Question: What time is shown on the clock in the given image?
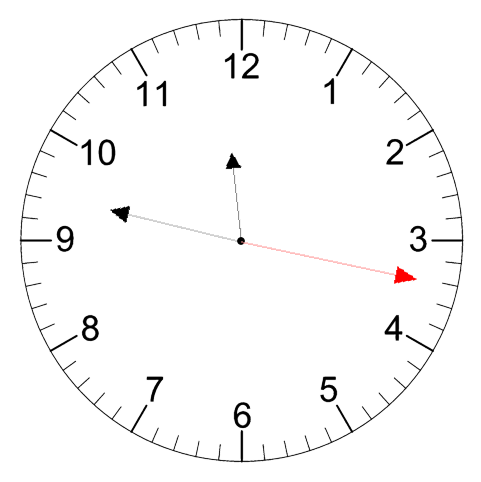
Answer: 11:47:17